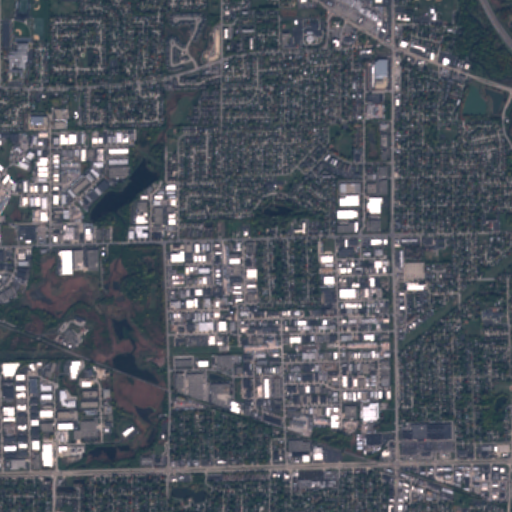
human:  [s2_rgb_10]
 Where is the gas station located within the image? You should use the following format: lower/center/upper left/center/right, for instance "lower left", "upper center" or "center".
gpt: The gas station is located in the lower left of the image.
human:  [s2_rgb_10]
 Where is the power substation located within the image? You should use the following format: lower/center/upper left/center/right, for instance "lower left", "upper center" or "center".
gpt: The power substation is located in the lower center of the image.
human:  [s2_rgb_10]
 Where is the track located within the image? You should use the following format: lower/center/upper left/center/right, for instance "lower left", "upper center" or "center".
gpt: The track is located in the upper left of the image.
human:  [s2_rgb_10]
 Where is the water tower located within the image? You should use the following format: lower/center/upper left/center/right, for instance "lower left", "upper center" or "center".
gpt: The water tower is located in the center left of the image.
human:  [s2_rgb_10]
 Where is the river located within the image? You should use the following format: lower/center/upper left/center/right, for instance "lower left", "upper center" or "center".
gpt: The river is located in the lower of the image.
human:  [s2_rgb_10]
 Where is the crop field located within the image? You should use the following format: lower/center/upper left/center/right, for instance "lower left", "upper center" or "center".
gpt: There is no crop field in the image.